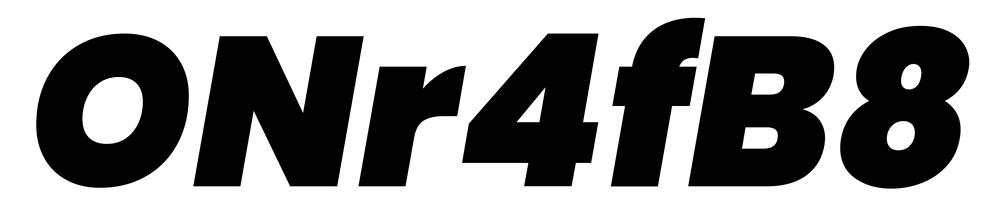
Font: Poppins-BlackItalic